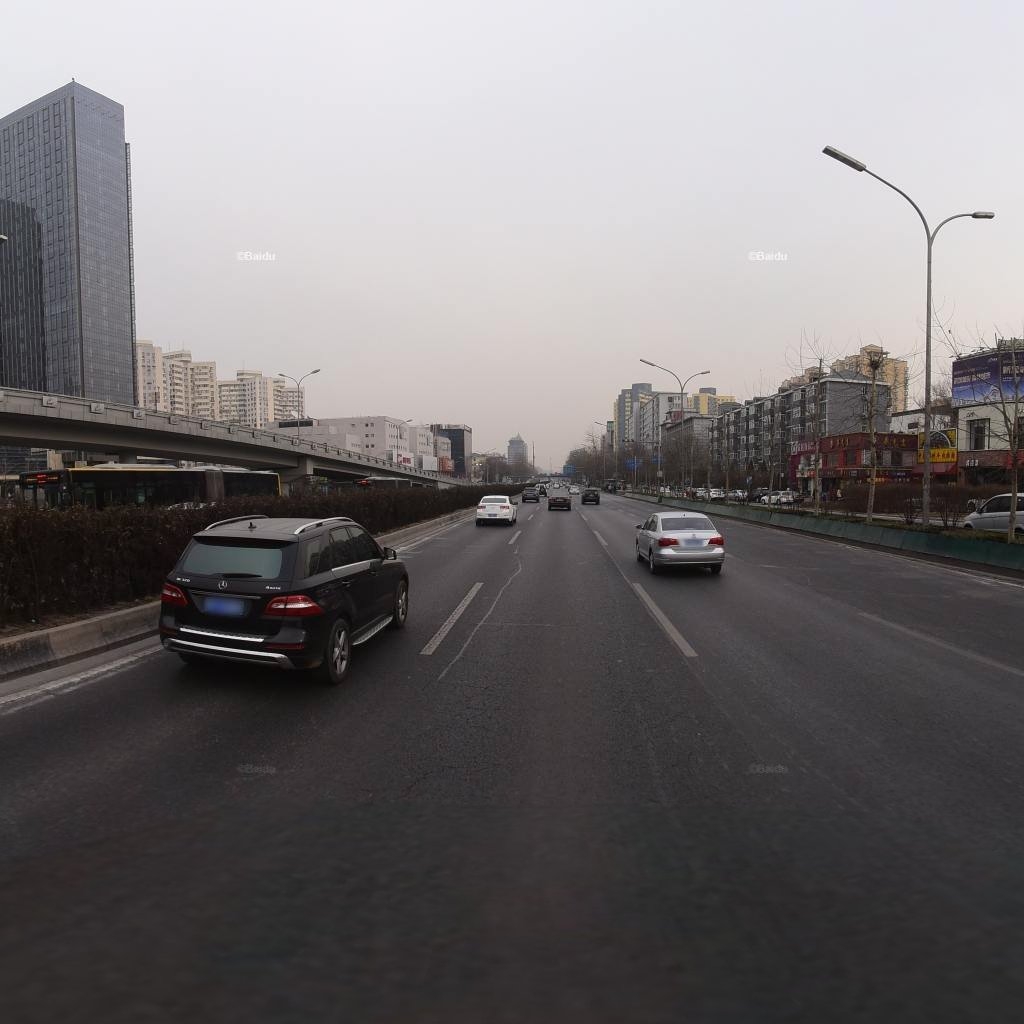
Region: Xicheng
Road damage annotations: longitudinal patch, alligator crack